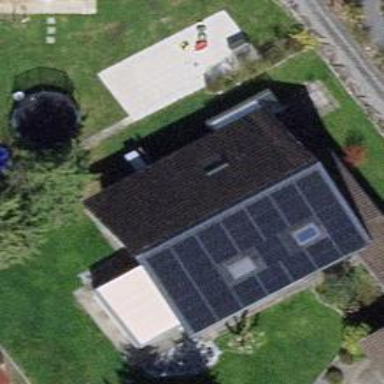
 consisting of solar photovoltaic panels."